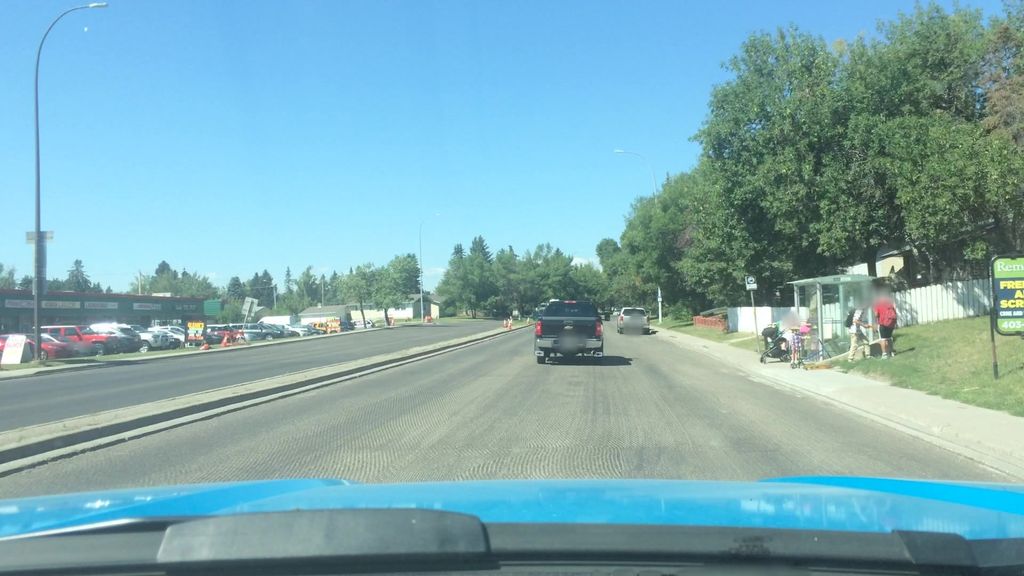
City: calgary